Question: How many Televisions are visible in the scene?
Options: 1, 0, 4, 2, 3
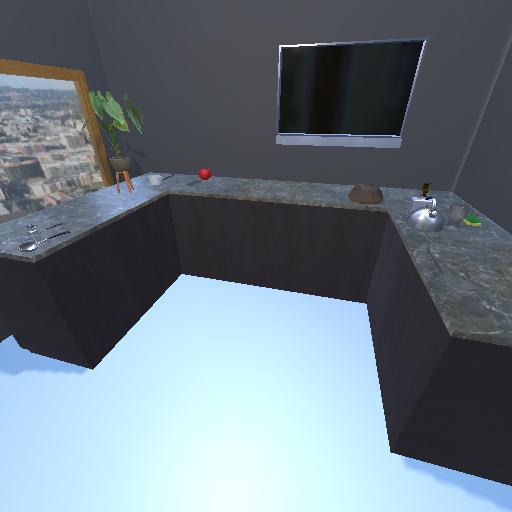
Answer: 1